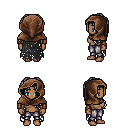
a pixel art fantasy rpg character, female body template, human, dark skin, black tattered cape, metal pants, white princess hairstyle, cloth hood, leather bracers, four views (front, back, left, right), 2x2 character sprite sheet, small pixel art, hard edges, no anti-aliasing